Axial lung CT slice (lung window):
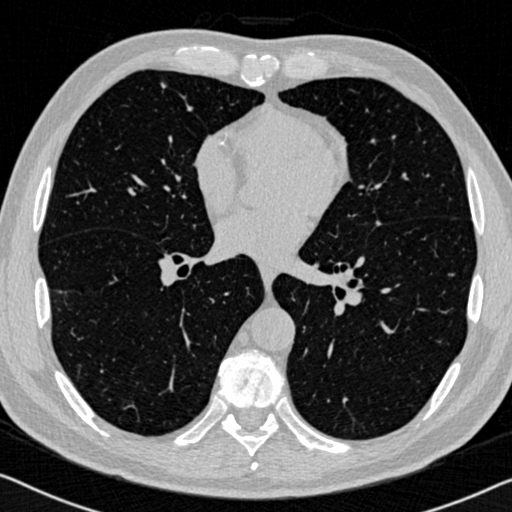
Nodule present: yes
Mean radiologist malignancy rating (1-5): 2.5